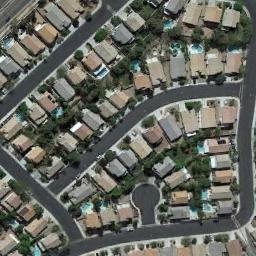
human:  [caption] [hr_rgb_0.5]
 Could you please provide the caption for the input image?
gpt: There are cars on both sides of the street .

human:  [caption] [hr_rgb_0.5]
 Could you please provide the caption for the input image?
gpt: There are many roads and neatly arranged houses and trees in densely populated areas .

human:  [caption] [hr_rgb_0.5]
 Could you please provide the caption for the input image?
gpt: The dense residential is next to the road .

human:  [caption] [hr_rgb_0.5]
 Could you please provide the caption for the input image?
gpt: A dense residential area has lots of trees and medium residences arranged neatly while some roads go through the residential area .

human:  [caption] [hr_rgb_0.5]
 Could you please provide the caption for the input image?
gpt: There are many brown and gray buildings arranged neatly on dense residential area .